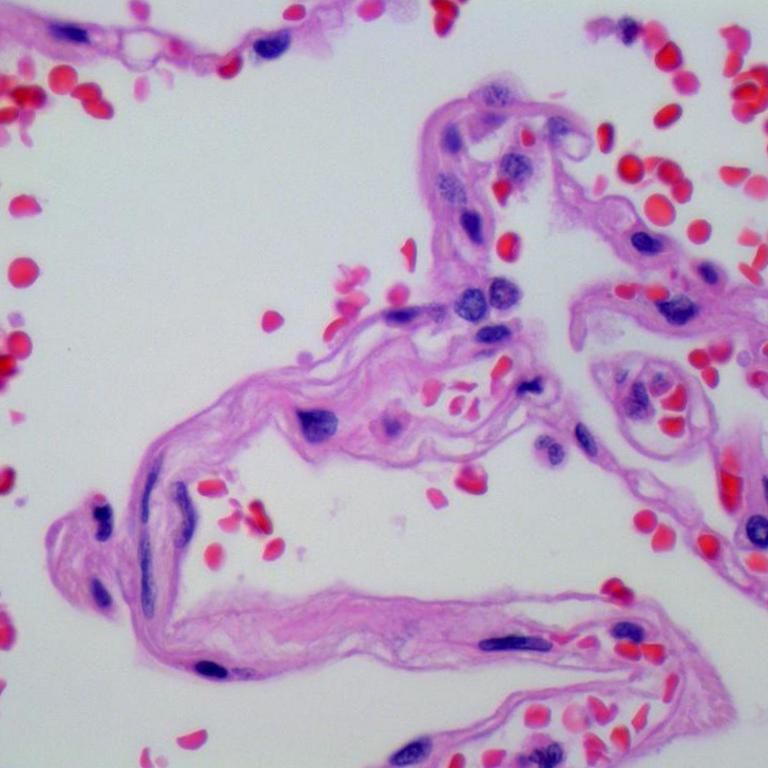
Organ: lung
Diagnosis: benign